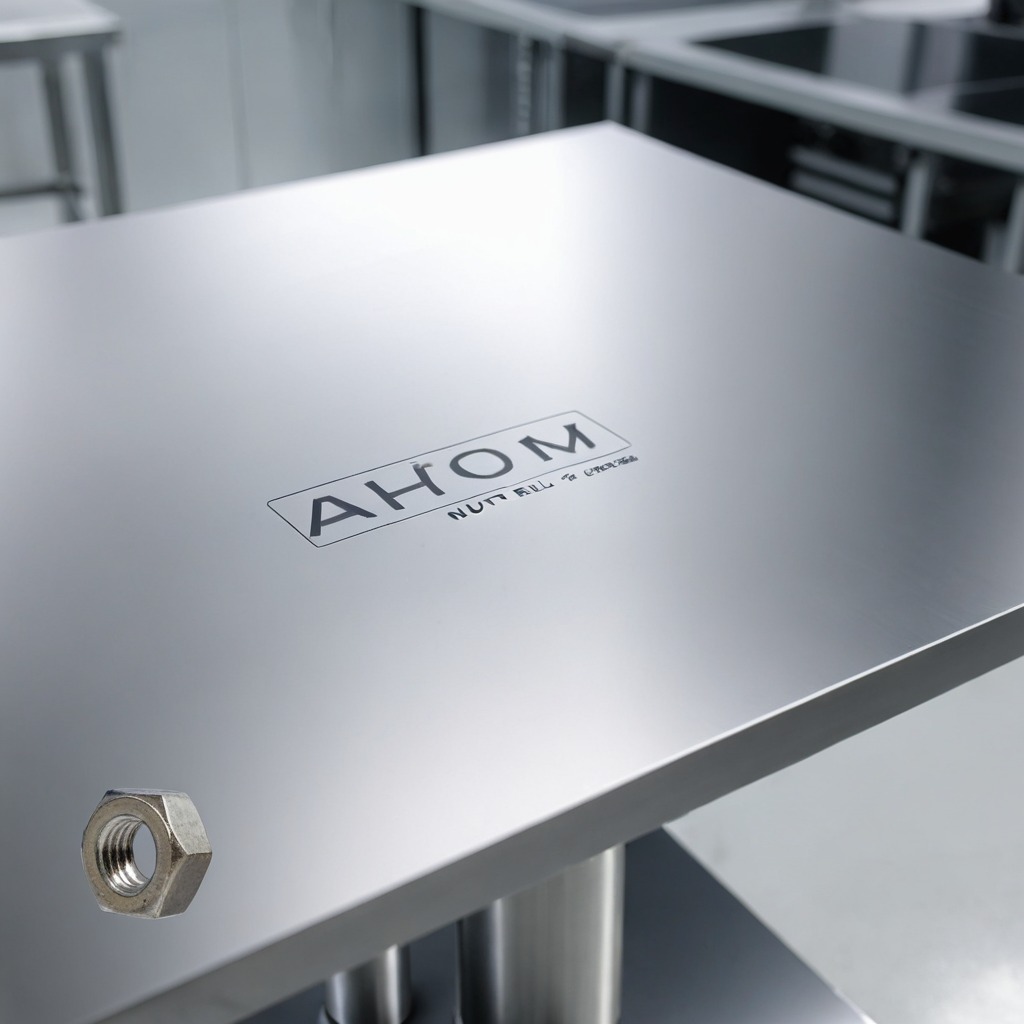
A metal nut is lying on the stainless steel table.